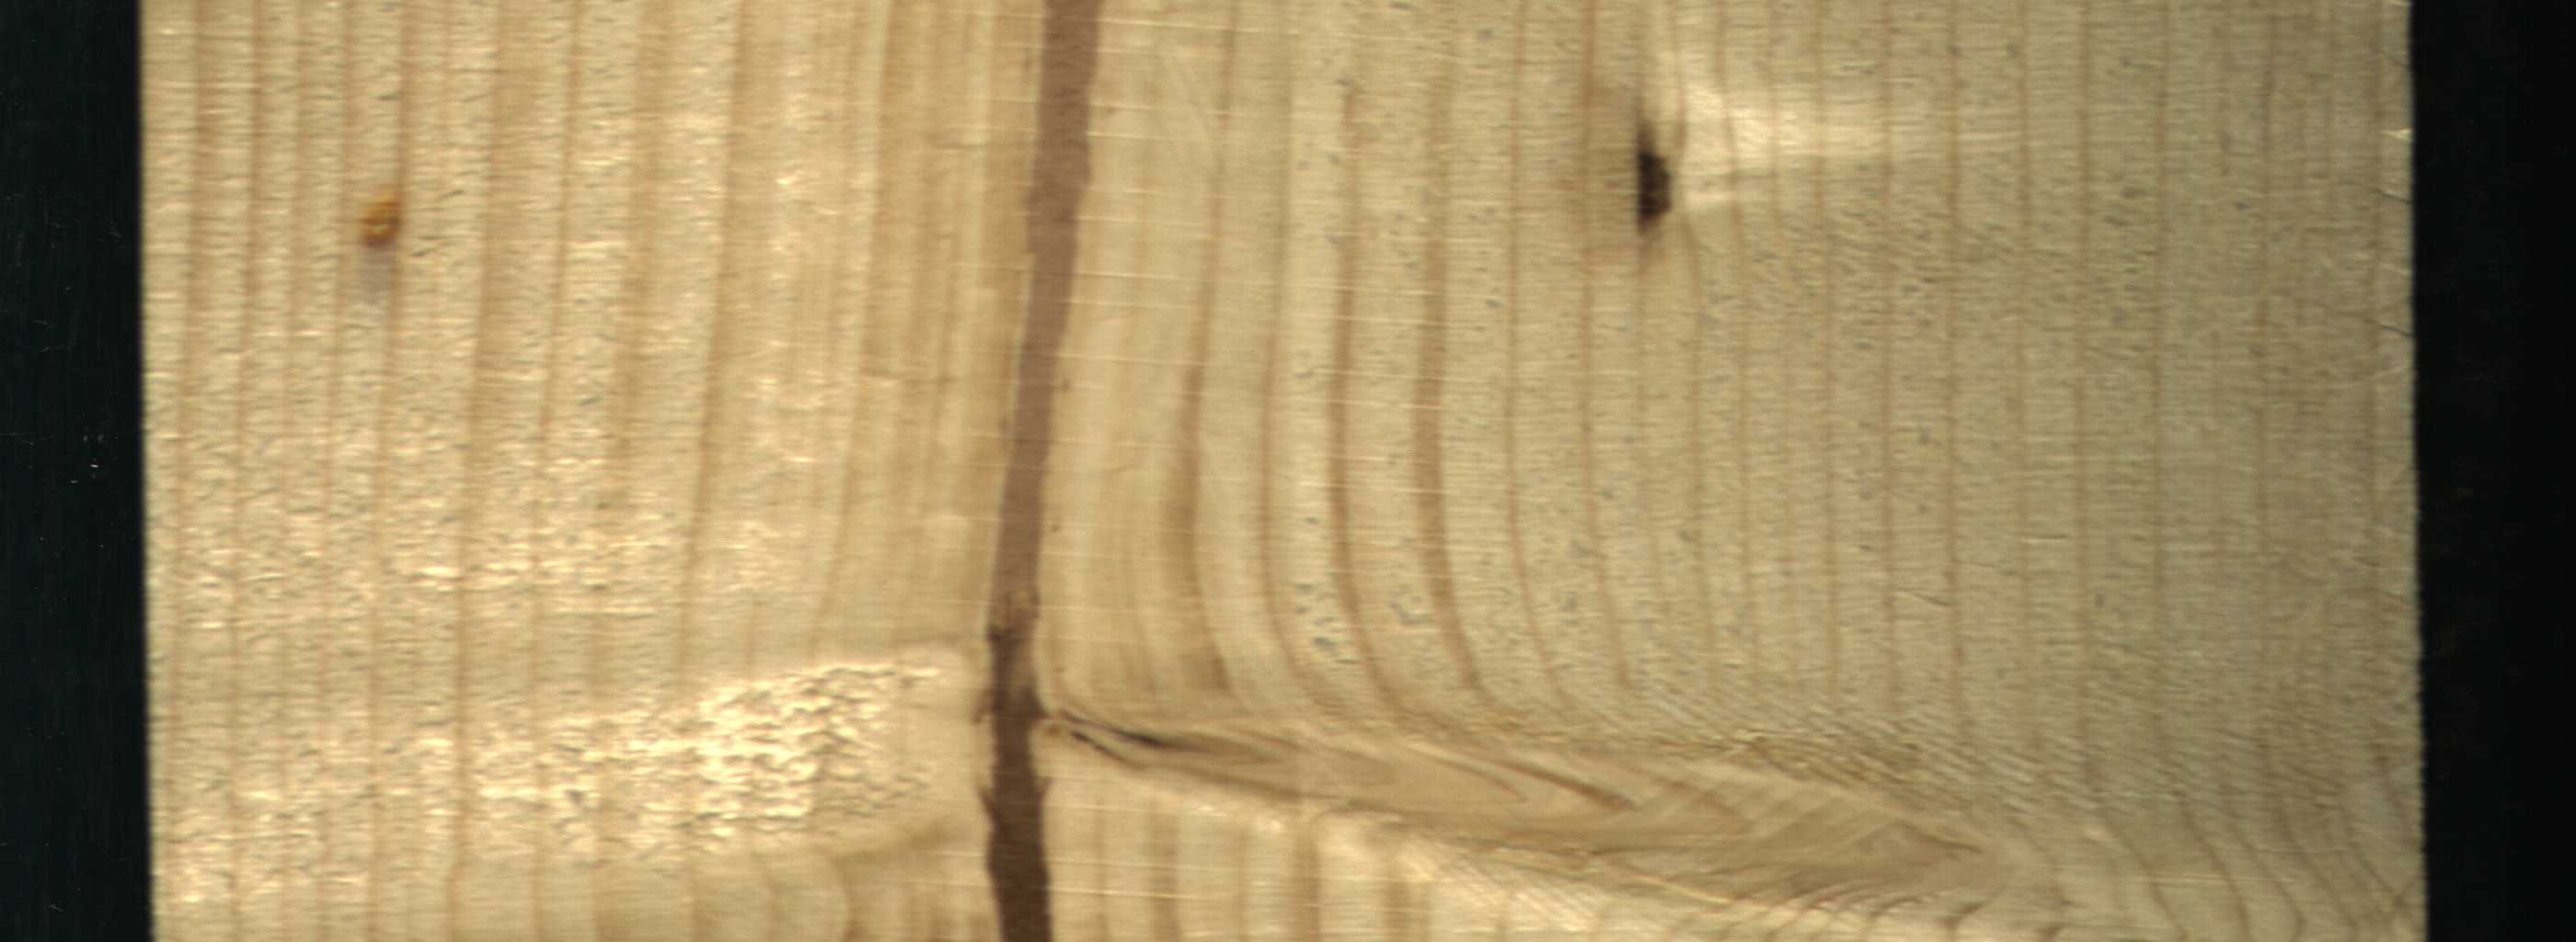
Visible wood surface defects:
resin
Quartzity
Dead_Knot
Live_Knot